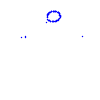
Particle: proton